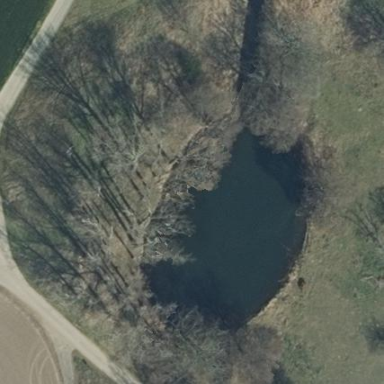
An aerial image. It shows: Pond surrounded by natural water.